Current action and preconditions to check: trajectory_clear

Your task: For each precondition in the list above, predict whether it will hold at this action.

Consider the current scene as observed from the mobile robot's camera, and analyze the predicted future states of all dynamic agents (e.g., people, animals, vehicles, or any moving entities) within the NEXT SECOND.

IMPORTANT: Only answer "very likely" if you are absolutely certain—based on strong, clear evidence—that a dynamic agent will violate the precondition in the predicted future state. Do NOT answer "very likely" for unlikely, ambiguous, or low-probability risks.

Ask yourself for each precondition: Is there a high probability, with clear and convincing evidence, that the predicted future states of any dynamic agent will interfere with the predicted future state of the currently executing action within the NEXT SECOND, causing that precondition to fail?

Assess the risk level based on these predictions. Use "likely" or "very likely" if motions create a clear risk of interference.

Use "neutral" or "improbable" if agents are nearby but their predicted paths are clearly diverging or non-conflicting.

Failure Risk Categories: "very improbable", "improbable", "neutral", "likely", "very likely"

Answer Format: Output ONLY the probability_of_failure value from these categories: "very improbable", "improbable", "neutral", "likely", "very likely"

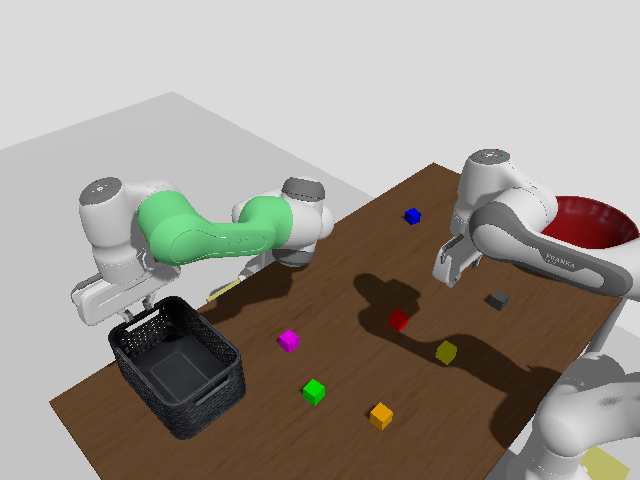

Answer: very improbable